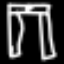
Label: pants